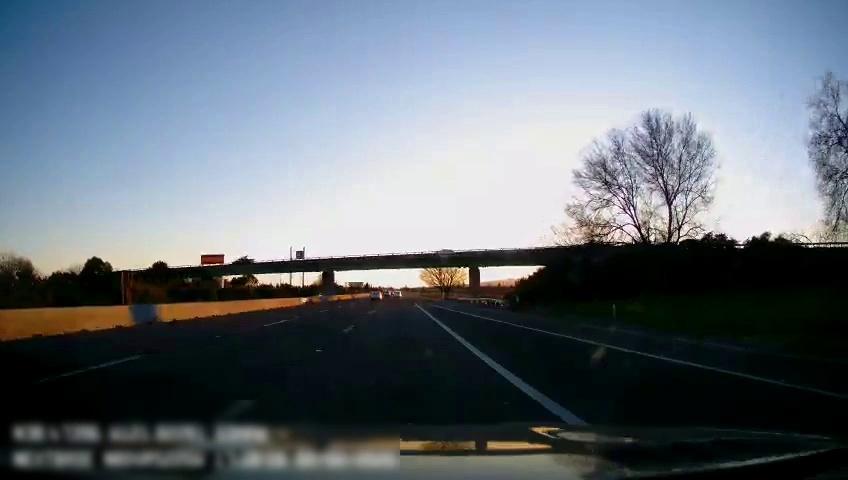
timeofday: Day
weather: Sunny
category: Drivable Space
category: Vehicles | Car
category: Lanes | Alternate Lane
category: Lanes | Current Lane
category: Lanes | Alternate Lane
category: Lanes | Alternate Lane
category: Lanes | Alternate Lane